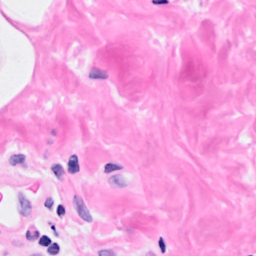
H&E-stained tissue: Breast